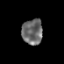
Tissue: prostate
Cell type: T cells
Senescence score: 0.3463
Nuclear area (px): 516
Mean DAPI intensity: 107.38